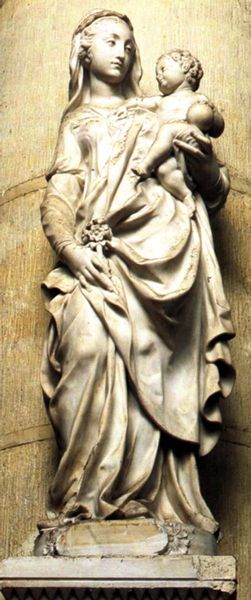
Titel: Madonna mit Kind
Künstler: Germain Pilon
Standort: Le Mans, Notre Dame de la Couture (EU - F)
Schlagwörter: umhang, frau, kleid, marmor, sockel, stein, kirche, gewand, kind, mutter, gotik, locken, skulptur, statue, faltenwurf, kurve, jesus, gerafft, maria, fromm, jesuskind, kiche, raffen, sokel, s-kurve, s-